Question:
Suppose I have a line AB as MULTIPOINT(52.<PHONE> 4.<PHONE>, 52.<PHONE> 4.<PHONE>) and a point P as POINT(51.<PHONE> 2.<PHONE>) in MYSQL. I want to calculate the shortest distance D between point P and line AB. Please help me regarding this problem.
Thanks in advance.
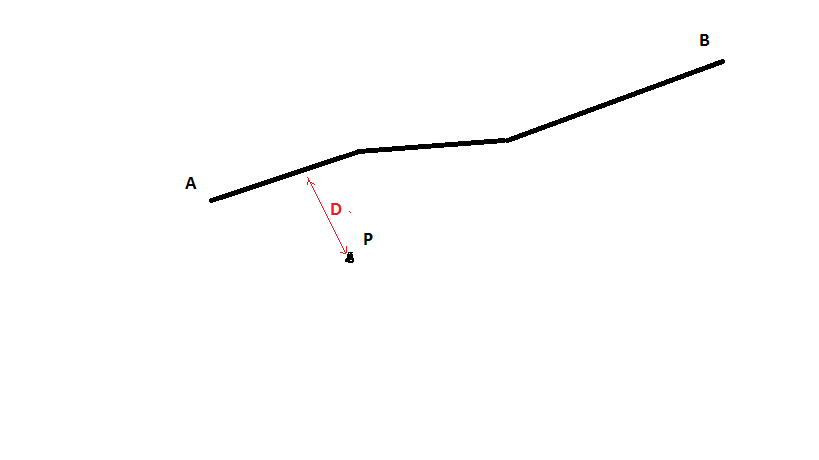
Answer: I'm sure MySQL has the ST_Distance method for ordering by the distance?
'''
order by st_distance(geom1, geom2)
'''
And for calculating the distance, you can reference this blog:
<URL>
It shows how to define a user function (haversine) for making the calculations.